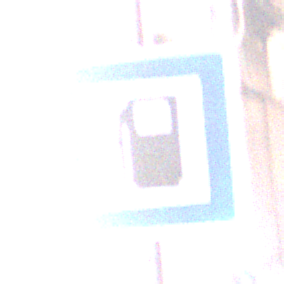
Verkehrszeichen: Tankstelle
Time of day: MorningAfternoon
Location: Outdoor (Urban)
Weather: Clear
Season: NotSpecified
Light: Natural